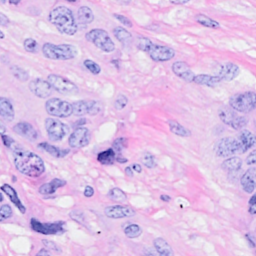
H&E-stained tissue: Breast